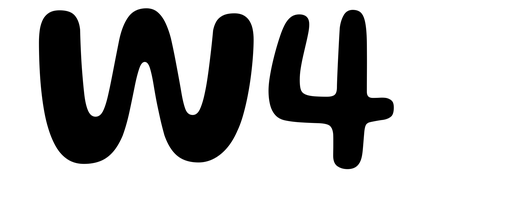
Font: Gluten_Medium